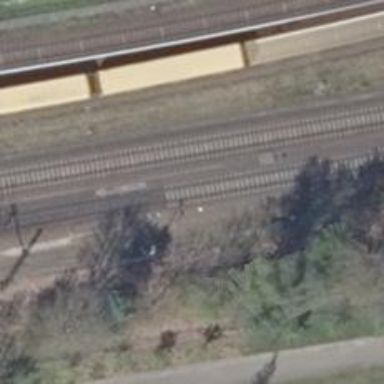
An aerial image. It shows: Railway signal.